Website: macys
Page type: billing-address
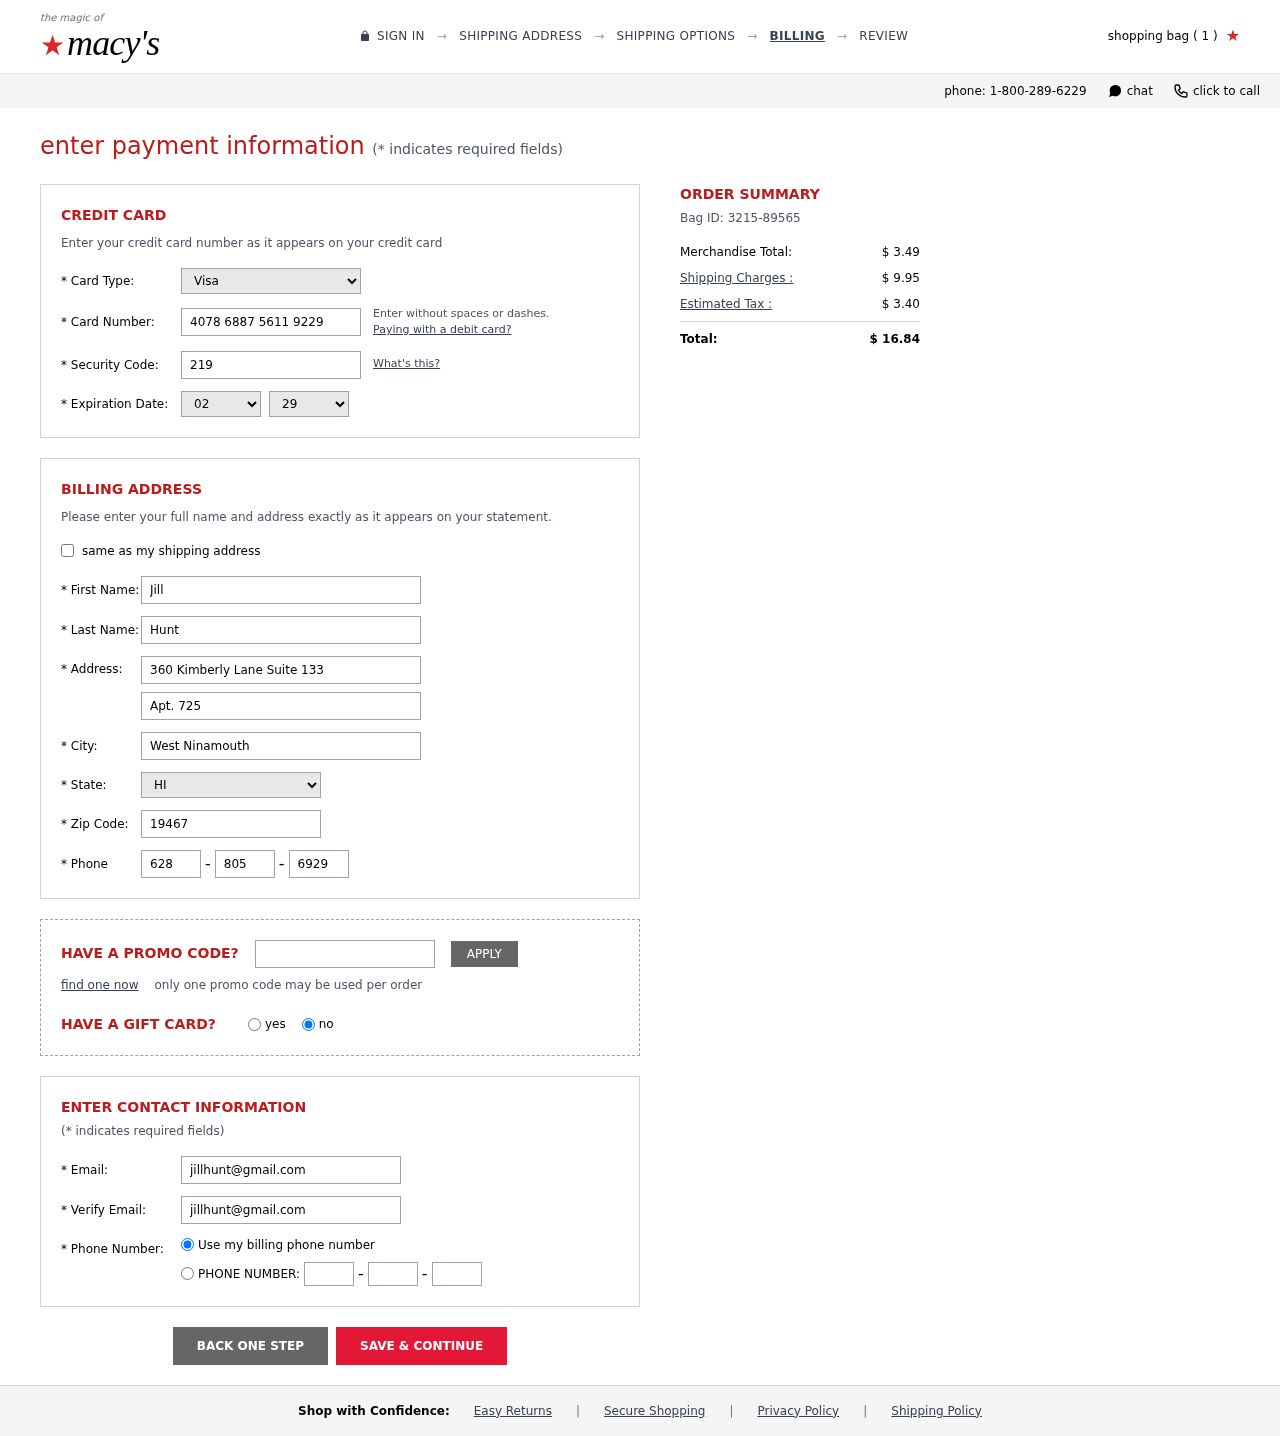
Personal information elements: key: PII_CARD_CVV
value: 219
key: PII_CARD_EXPIRY_MONTH
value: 02
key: PII_CARD_EXPIRY_YEAR
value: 29
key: PII_CARD_NUMBER
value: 4078 6887 5611 9229
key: PII_CARD_TYPE
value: Visa
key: PII_CITY
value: West Ninamouth
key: PII_EMAIL
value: jillhunt@gmail.com
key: PII_FIRSTNAME
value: Jill
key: PII_LASTNAME
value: Hunt
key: PII_PHONE_AREA
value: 628
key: PII_PHONE_PREFIX
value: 805
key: PII_PHONE_SUFFIX
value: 6929
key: PII_POSTCODE
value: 19467
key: PII_STATE_ABBR
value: HI
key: PII_STREET
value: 360 Kimberly Lane Suite 133
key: PII_STREET2
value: Apt. 725
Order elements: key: ORDER_NUM_ITEMS
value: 1
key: ORDER_ID
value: Bag ID: 3215-89565
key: ORDER_SUBTOTAL
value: $ 3.49
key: ORDER_SHIPPING_COST
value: $ 9.95
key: ORDER_TAX
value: $ 3.40
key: ORDER_TOTAL
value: $ 16.84